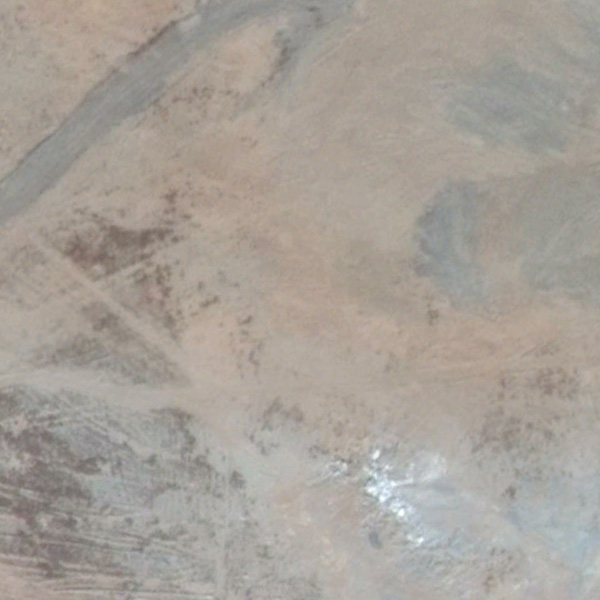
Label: BareLand